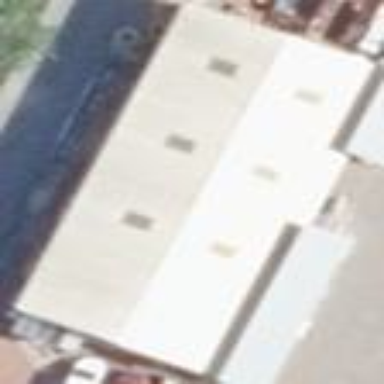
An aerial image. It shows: Building that is trade shop.